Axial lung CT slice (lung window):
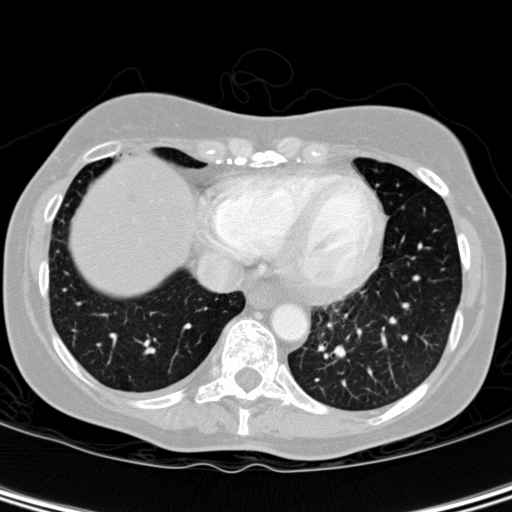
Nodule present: no